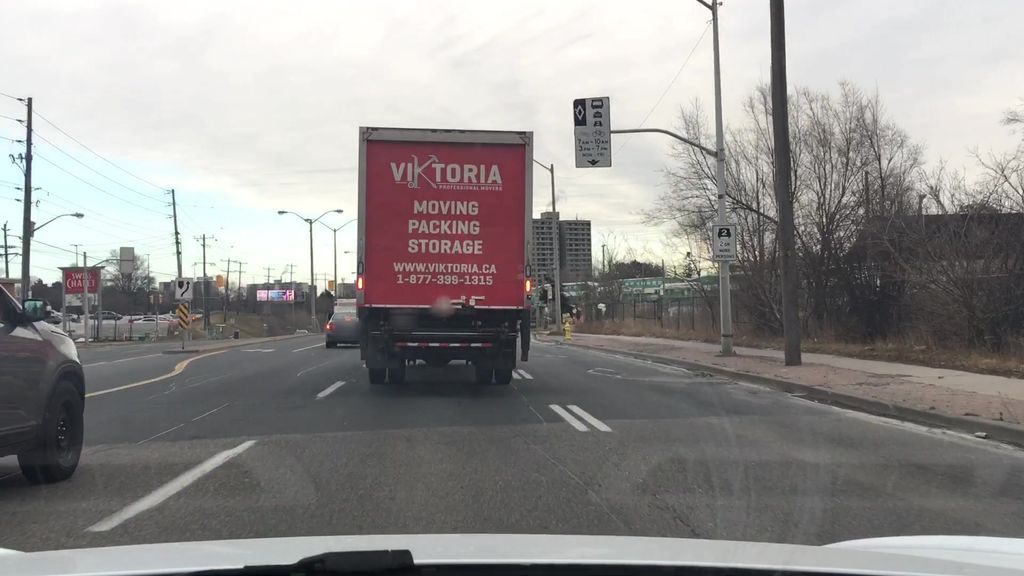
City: toronto